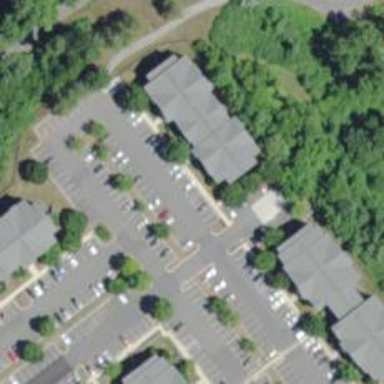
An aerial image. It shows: Parking space.